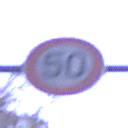
Verkehrszeichen: Geschwindigkeit50
Umgebung: Outdoor, Suburban
Tageszeit: Night
Wetter: PartlyCloudy
Licht: Artificial
Jahreszeit: NotSpecified
Kontrast: LowContrast